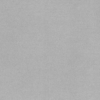
Label: dusty